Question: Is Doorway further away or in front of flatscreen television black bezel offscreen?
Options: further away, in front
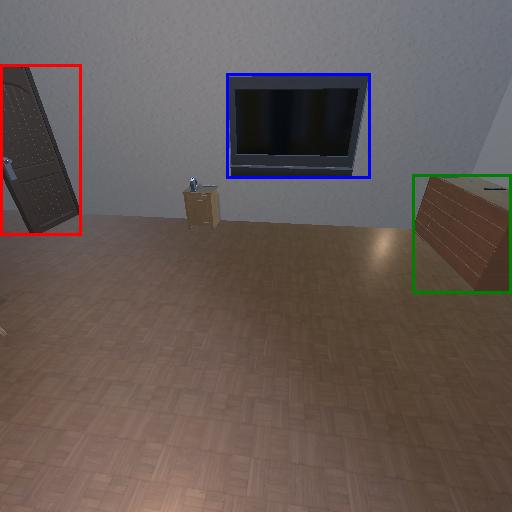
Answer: further away